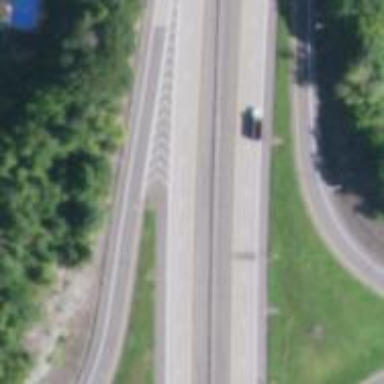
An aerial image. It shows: Primary highway that functions as expressway.